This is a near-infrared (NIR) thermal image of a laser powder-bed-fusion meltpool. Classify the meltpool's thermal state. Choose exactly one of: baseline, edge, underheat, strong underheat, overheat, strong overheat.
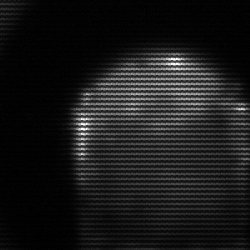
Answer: edge